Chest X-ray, PA view. Patient: 68 years old, sex F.
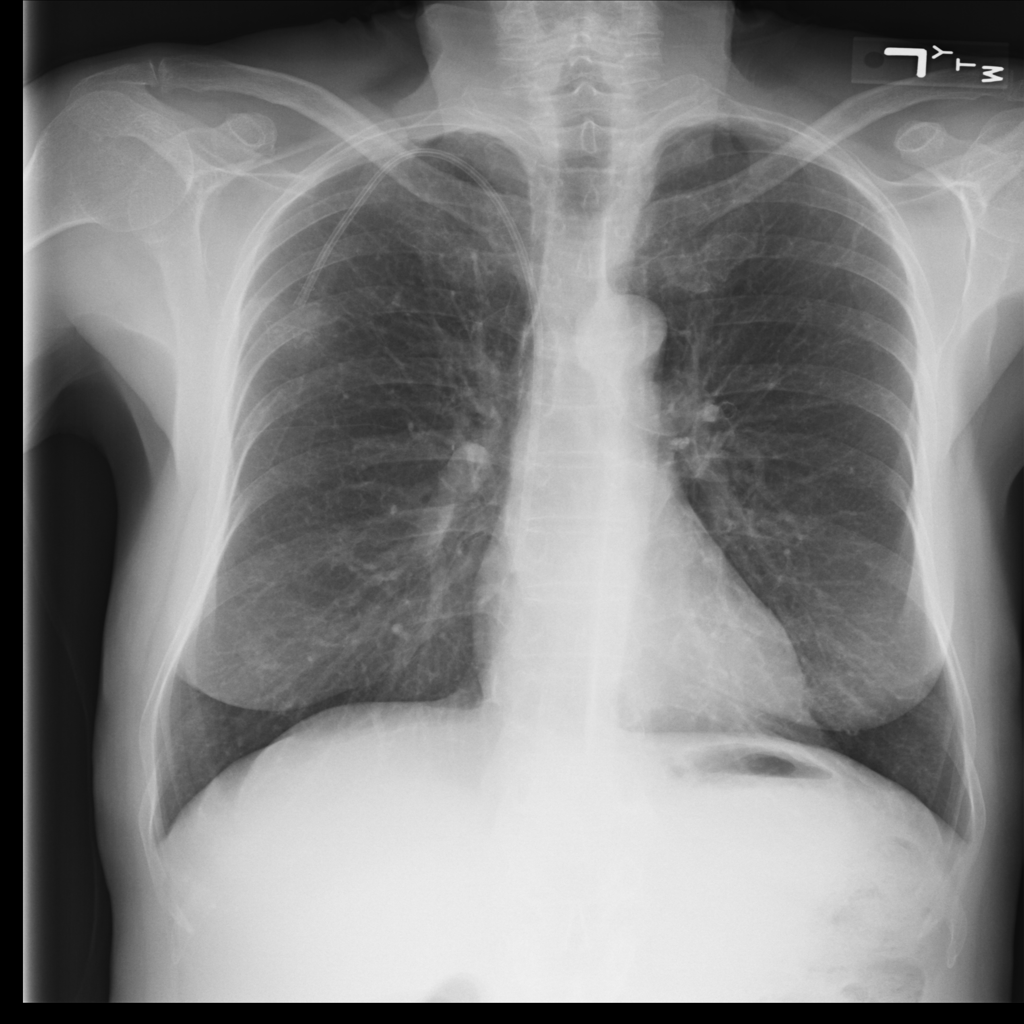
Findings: Pleural_Thickening